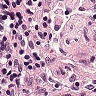
Metastatic tissue present: no